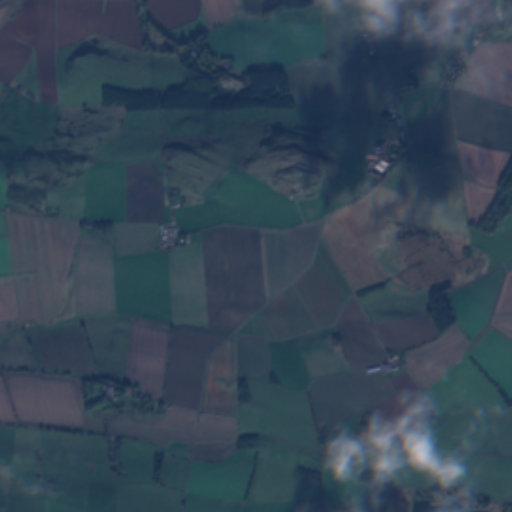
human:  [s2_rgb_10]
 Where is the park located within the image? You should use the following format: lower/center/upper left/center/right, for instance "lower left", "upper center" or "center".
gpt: The park is located in the upper right of the image.
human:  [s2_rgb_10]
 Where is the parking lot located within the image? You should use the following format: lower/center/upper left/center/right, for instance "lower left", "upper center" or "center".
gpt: The parking lot is located in the center of the image.
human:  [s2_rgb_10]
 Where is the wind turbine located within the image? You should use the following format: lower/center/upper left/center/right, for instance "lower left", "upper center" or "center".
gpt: The wind turbine is located in the center left of the image.
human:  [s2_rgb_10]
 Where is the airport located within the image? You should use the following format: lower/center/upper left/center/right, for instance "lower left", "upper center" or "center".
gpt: There is no airport in the image.